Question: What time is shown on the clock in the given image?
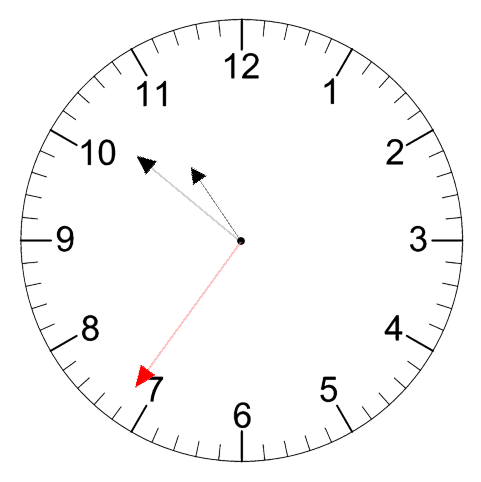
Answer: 10:51:36